Question: I am trying to do an app where users have to input their friend's invitation code before being friends with each other. How do I check and verify if the code is exist and not equal to the current user's code? Here is the <URL> of my firestore database:

Here is my code attempt that doesn't work. currentText refer to the user input eg. 106407.
'''
Future<void> verify(currentText) {
FirebaseFirestore.instance
.collection('users')
.where('code', arrayContainsAny: [currentText])
.get()
.then((QuerySnapshot querySnapshot) {
querySnapshot.docs.forEach((doc) {
print(doc["name"]);
});
});
}
'''
Actually, I have no idea on what to put after .get() so I just go with printing the name of the user which their code equal to the currentText.
I'm also thinking about creating a sub-collection called 'friends' under each users so that I can display the user friend list containing their friends' name.
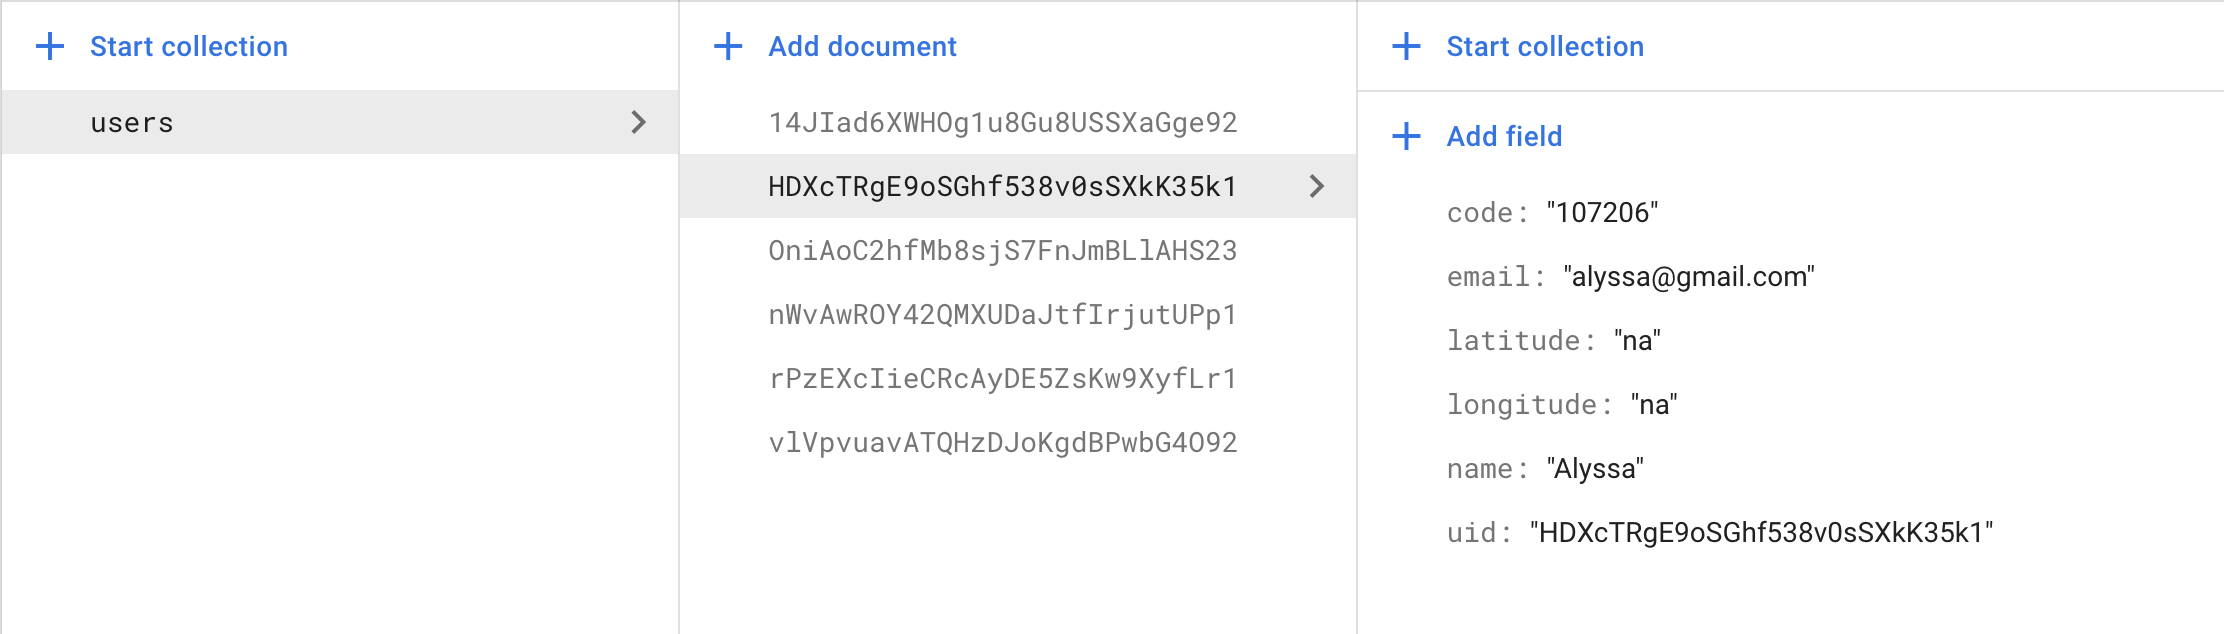
Answer: Your 'code' field is not an array, so you 'arrayContainsAny' won't work on it. Instead, you'll want to use 'isEqualTo':
'''
FirebaseFirestore.instance
.collection('users')
.where('code', isEqualTo: currentText)
'''